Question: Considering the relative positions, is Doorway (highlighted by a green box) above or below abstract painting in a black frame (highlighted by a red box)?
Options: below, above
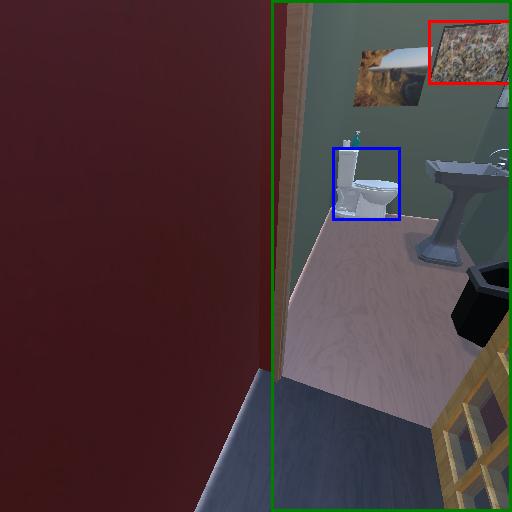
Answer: below